Question: I i have a table named 'Taxonomy' it preaty much holds everything that has to do with the structure of the organization. as a school example table looks like
'''
id | name | type | parent
1 | 2014 | year | null
2 | igcse| dep | 1
3 | kg1 | grade| 2
4 | c1 | class| 3
'''
4 types, upper most is the school year (2014-2015) for example. under it school department, under it grade (grade1,2,3 etc) under it multiple classes.
when i need to get this i run a self join query like this :
'''
SELECT y.name AS year,
d.name AS dep,
g.name AS grade,
c.name AS class,
e.name AS exam
FROM 'taxonomys' e
left JOIN 'taxonomys' c on c.id = e.parent
left JOIN 'taxonomys' g on g.id = c.parent
left JOIN 'taxonomys' d on d.id = g.parent
left JOIN 'taxonomys' y on y.id = d.parent
where c.type in ('grade','department','class','year')
'''
its working fine except with the so many nulls i get !
example result of query

as you can see, the classes shows correctly with year under year field,
yet on first row, year is under Class field, (shifted 3 cells).
when ever there is a null value is shifted. how can i fix that ?
thanks alot
'''
What is this table ?
'''
A variation of Adjacency List Model, I added an extra column named 'type' so that I can identify level of any row without having to retrieve whole path.
Table hold the structure of the school. example
In every new year, they create A Year example "2014-2015", then inside this year creates the school different departments "american diploma, Highschool, playshool, etc.." under that comes the school grades and under every grade come the classes..
Example
'''
id name type parent
1 2014-2015 year null
2 highschool dep. 1
3 grade 10 grade 2
4 grade 11 grade 2
5 class a class 3
6 class b class 3
'''
These inputs means
'''
2014-2015
|__Highschool
|__ grade 10
|__ class a
|__ class b
|__ grade 11
'''
after than another table link students to Class node, and another table link posts to class's and so on.
so this table basically holds the school structures. since years, departments, and grades are only there for organization of the school users "there is no data except names needed for them" i decided to have the all in one table.
'''
Why did you build it in this a very very very bad/anti-pattern design ?
'''
its actually working very nice for me !
(we hv 4 years with all the departments and students and classes, over 100k posts linked to user/class and over 10k users and its working smooth so far !)
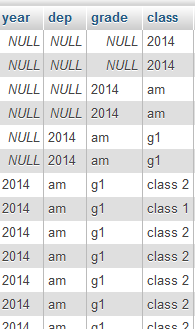
Answer: I don't know what your output is supposed to be, and I don't know how your query is suppposed to get it, and I don't know how you are encoding what information in your table, but I suspect that the query below gives the result you want, and that it's somewhat redundant (namely the last 4 lines), and that your design is really, really, really an anti-pattern.
'''
/*
rows y.n,d.n,g.n,c.n,e.n
where
taxonomies(y.i,y.n,'year',y.p)
AND taxonomies(d.i,d.n,'dep',y.i) AND taxonomies(g.i,g.n,'grade',d.p)
AND taxonomies(c.i,c.n,'class',g.i) AND taxonomies(e.i,e.n,'exam',c.i)
*/
SELECT y.name AS year,
d.name AS dep,
g.name AS grade,
c.name AS class,
e.name AS exam
FROM 'taxonomys' y
JOIN 'taxonomys' d on y.id = d.parent
JOIN 'taxonomys' g on d.id = g.parent
JOIN 'taxonomys' c on g.id = c.parent
JOIN 'taxonomys' e on c.id = e.parent
WHERE y.type = 'year'
AND d.type = 'dep'
AND g.type = 'grade'
AND c.type = 'class'
AND e.type = 'exam'
'''